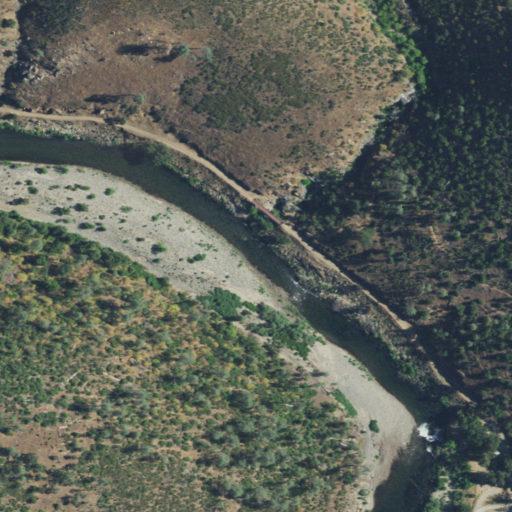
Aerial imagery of valley in California named Halls Gulch containing shrub, grassland, evergreen forest, deciduous forest, open water, and mixed forest